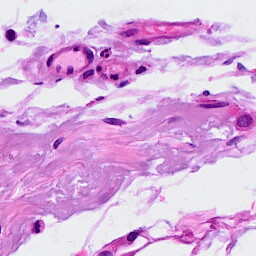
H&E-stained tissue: Breast